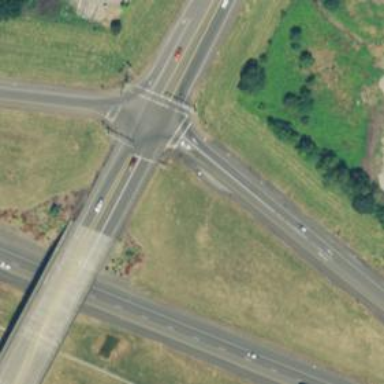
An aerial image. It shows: Asphalt motorway link.